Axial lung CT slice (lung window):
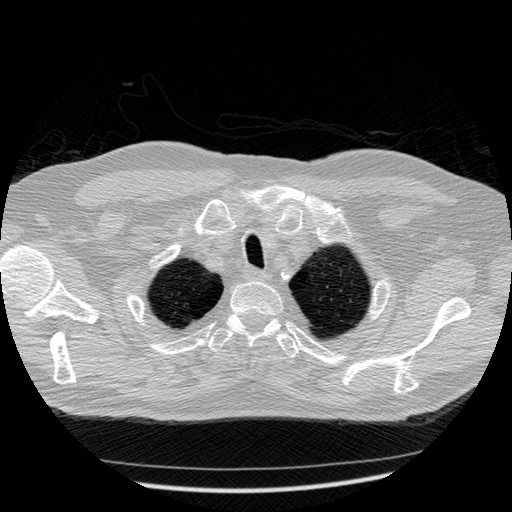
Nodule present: no